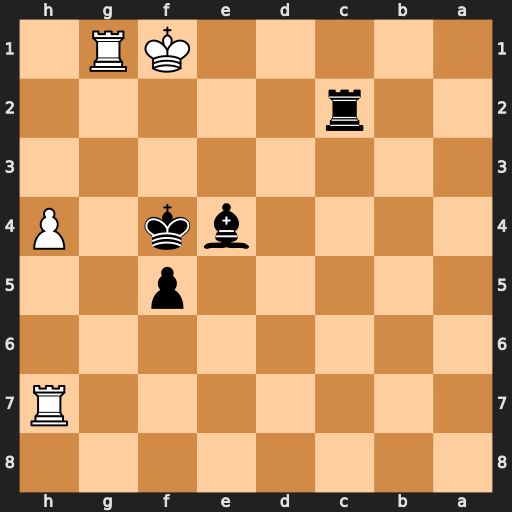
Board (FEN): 8/7R/8/5p2/4bk1P/8/2r5/5KR1
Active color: b
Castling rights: -
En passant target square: -
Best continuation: Kf3 Ke1 Rc1+ Kd2 Rxg1